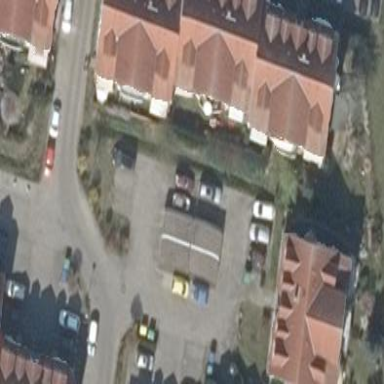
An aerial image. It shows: Parking aisle designated as service road.